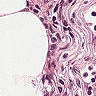
Metastatic tissue present: no